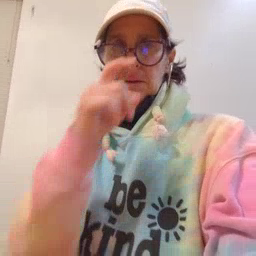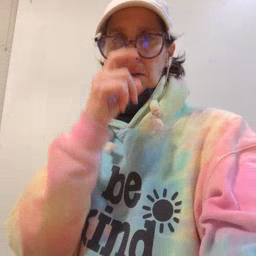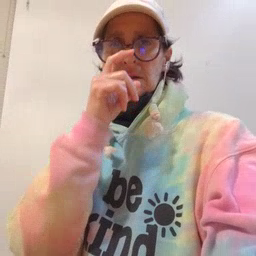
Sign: doll